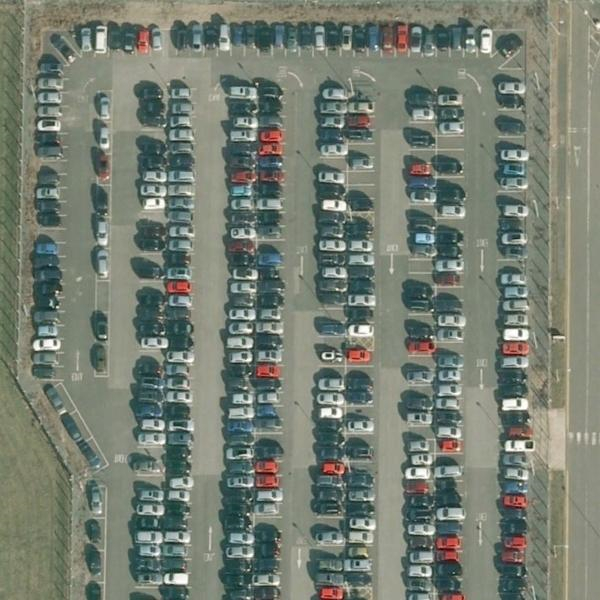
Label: Parking